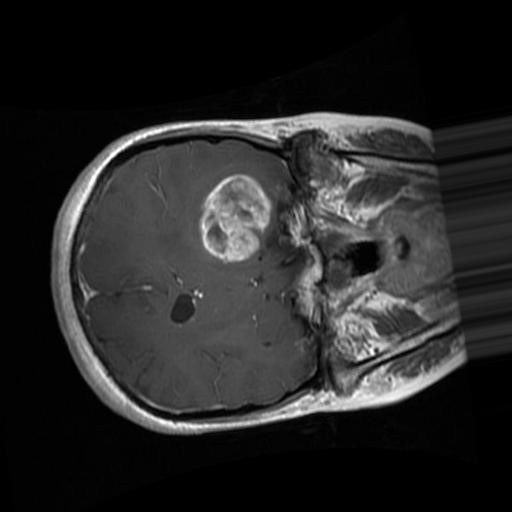
Label: brain_glioma